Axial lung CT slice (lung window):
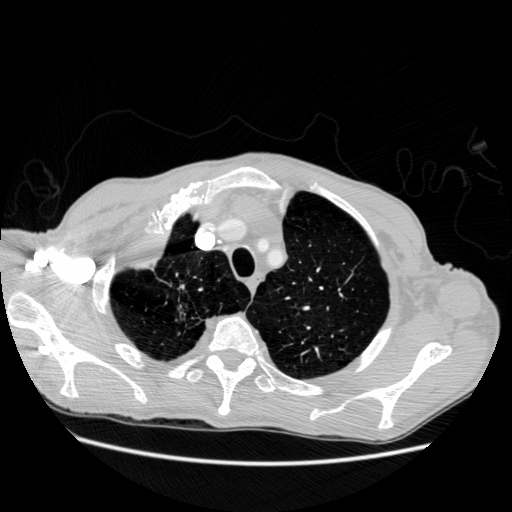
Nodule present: no